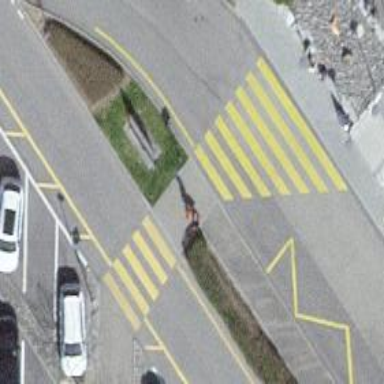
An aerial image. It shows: Zebra crossing on the road.